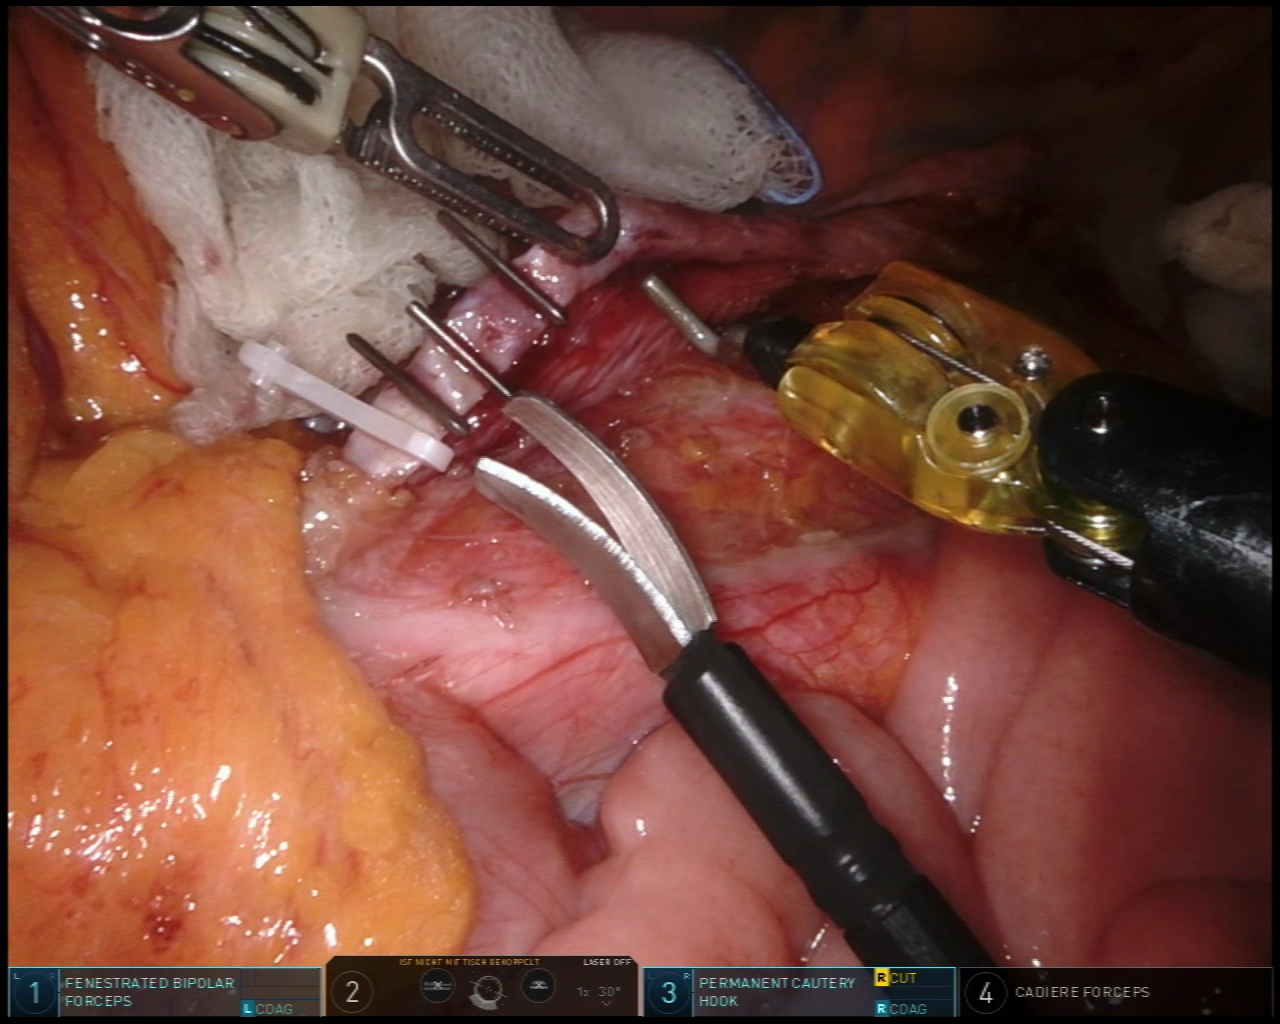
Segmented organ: small_intestine
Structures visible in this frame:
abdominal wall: no
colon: no
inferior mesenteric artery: yes
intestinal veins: no
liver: no
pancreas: no
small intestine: yes
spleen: no
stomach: no
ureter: yes
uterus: no
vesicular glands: no